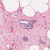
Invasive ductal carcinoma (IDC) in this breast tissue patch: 0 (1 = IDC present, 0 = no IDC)